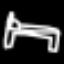
Label: bed